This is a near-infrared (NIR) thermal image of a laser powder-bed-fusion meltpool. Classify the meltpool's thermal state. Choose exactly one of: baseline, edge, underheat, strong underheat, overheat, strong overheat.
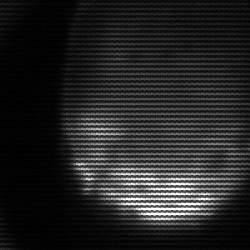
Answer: edge